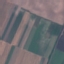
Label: AnnualCrop